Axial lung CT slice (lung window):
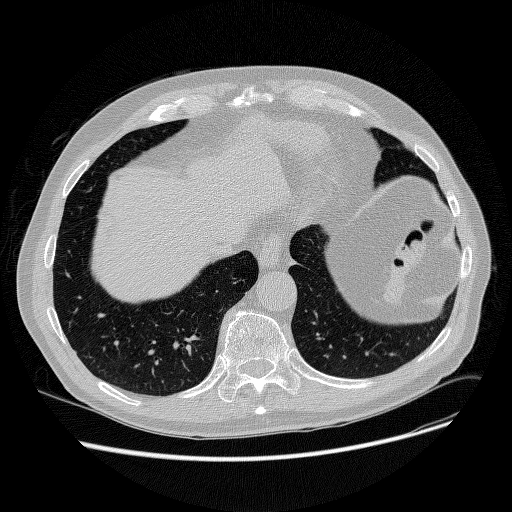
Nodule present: no